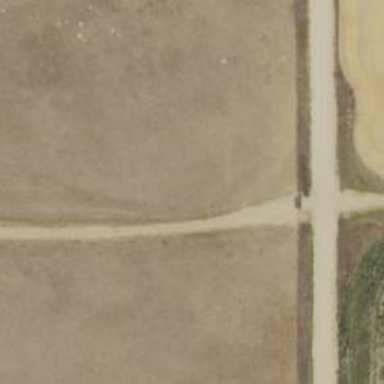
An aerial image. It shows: Road leading to wind farm area designated for service vehicles.